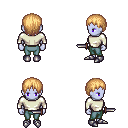
a pixel art fantasy rpg character, female body template, dark elf, purple skin, white long-sleeve shirt, teal pants, light blonde plain hairstyle, metal boots, dagger, four views (front, back, left, right), 2x2 character sprite sheet, small pixel art, hard edges, no anti-aliasing